Question: I was asking the similar question last saturday, but seems like the smart folks were on barbecue party. Didn't get answer.
My problem is that I need to place UISwitch and two UIButtons on UITableViewCell and when the UISwitch will change state these UIButtons should appear or disappear. These cells are do not for navigation to anywhere and thus I use them only for informational presentation, and do not use
'''
- (void)tableView:(UITableView *)tableView didSelectRowAtIndexPath:(NSIndexPath *)indexPath
'''

In - (UITableViewCell *)tableView:(UITableView *)tableView cellForRowAtIndexPath:(NSIndexPath *)indexPath methos I've created the required controls programmatically and assigned to each of them tag value and action:@selector.
Now in other methods I managed how to get the itemID from current row. Like in this method:
'''
-(void)setItem:(UISwitch*)sender
{
int n;
UITableViewCell *cell;
if(sender.tag==9001)
{
cell=((UITableViewCell*)[sender superview]);
n=([self.tableView indexPathForCell:cell].row);
}
item=[self.arr objectAtIndex:n];
NSDate *today=[NSDate date];
NSDateFormatter *formatter =[[NSDateFormatter alloc] init];
[formatter setDateStyle:NSDateFormatterMediumStyle];
NSString *now =[formatter stringFromDate:today];
if(sender.on)
{
DBAccess *access=[[DBAccess alloc]init];
[access setItemON:item.itemID date:now];
//qualityBtn.hidden=NO;
[qualityBtn setTitleColor:[UIColor blackColor] forState:normal];
[qualityBtn setTitle:@"UNDEF" forState:normal];
}
else
{
DBAccess *access=[[DBAccess alloc]init];
[access setItemOFF:item.itemID];
}
}
'''
So, my problem is when this method works, the qualityBtn:s on other cells also getting title etc, but I need that the current button on current control will change due the method's logic. So, how to point in method that it will change only the controls placed on current cell and will omit others.
Thank you in advance.
EDIT:
@property(nonatomic,strong)UIButton *qualityBtn;
yes, it's global.
'''
- (UITableViewCell *)tableView:(UITableView *)tableView cellForRowAtIndexPath:(NSIndexPath *)indexPath
{
item=[self.arr objectAtIndex:[indexPath row]];
static NSString *CellIdentifier = @"Cell";
ItemCell *cell = [tableView dequeueReusableCellWithIdentifier:CellIdentifier];
self.switchView = [[UISwitch alloc] initWithFrame:CGRectMake(7, 8, 79, 27)];
[switchView addTarget:self action:@selector(setItem:) forControlEvents:UIControlEventValueChanged];
[switchView setTag:9001];
qualityBtn=[UIButton buttonWithType:UIButtonTypeRoundedRect];
[qualityBtn addTarget:self
action:@selector(setQuality:)
forControlEvents:UIControlEventTouchDown];
qualityBtn.frame = CGRectMake(236, 8, 72, 21);
qualityBtn.titleLabel.font = [UIFont systemFontOfSize:12];
[qualityBtn setTag:9002];
itemMemoBtn=[UIButton buttonWithType:UIButtonTypeCustom];
[itemMemoBtn addTarget:self
action:@selector(setItemMemo:)
forControlEvents:UIControlEventTouchDown];
itemMemoBtn.frame = CGRectMake(274, 43, 34, 30);
[itemMemoBtn setTag:9003];
[itemMemoBtn setImage:[UIImage imageNamed:@"comment-icon"] forState:normal];
lblDate=[[UILabel alloc]initWithFrame:CGRectMake(14, 34, 72, 21)];
lblDate.font=[UIFont systemFontOfSize:9];
[lblDate setTag:9003];
[cell addSubview:switchView];
[cell addSubview:qualityBtn];
[cell addSubview:itemMemoBtn];
[cell addSubview:lblDate];
[cell setIndentationWidth:45];
[cell setIndentationLevel:1];
lblDate.text=item.date;
cell.lblKM.text=item.kmRef;
cell.lblInfo.text=item.info;
if(item.dateFrom.length>0 && item.dateUntil.length>0)
{
cell.lblYears.text=[NSString stringWithFormat:@"%@ - %@",item.dateFrom,item.dateUntil];
}
if(item.dateUntil.length<1)
{
cell.lblYears.text=item.dateFrom;
}
if(item.mintMark.length<1)
{
//cell.mintmarksImageView.hidden=YES;
}
cell.lblMintmarks.text=item.mintMark;
if(item.memo.length>0)
{
cell.lblMemoStatus.text=@"YES";
}
else
{
cell.lblMemoStatus.text=@"NO";
}
cell.lblRarity.text=item.rarity;
if(item.isAvailable==0)
{
[switchView setOn:NO];
//qualityBtn.hidden=YES;
//lblDate.hidden=YES;
qualityBtn.titleLabel.text=@"UNDEF";
}
else {
[switchView setOn:YES];
// lblDate.hidden=NO;
NSString *quality=nil;
switch(item.quality)
{
case 1:
{
quality=@"UNDEF";
break;
}
case 2:
{
quality=@"G";
break;
}
case 3:
{
quality=@"VG";
break;
}
case 4:
{
quality=@"F";
break;
}
case 5:
{
quality=@"VF";
break;
}
case 6:
{
quality=@"XF";
break;
}
case 7:
{
quality=@"UNC";
break;
}
case 8:
{
quality=@"PROOF";
break;
}
}
[qualityBtn setTitleColor:[UIColor blackColor] forState:normal];
[qualityBtn setTitle:quality forState:normal];
}
return cell;
}
'''
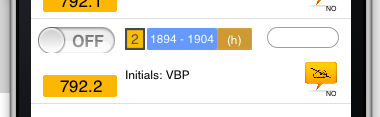
Answer: I suggest that you extend your UITableViewCell subclass and have properties for your switch and buttons. Something like this:
'''
@interface YourCustomCell: UITableViewCell
@property(strong,nonatomic) UISwitch *switchView
@property(strong,nonatomic) UIBtton *qualityBtn
@property(strong,nonatomic) UIBtton *memoBtn
@end
'''
In cellForRowAtIndexPath: you would then do something like this:
'''
cell.switchView = [[UISwitch alloc] initWithFrame:CGRectMake(7, 8, 79, 27)];
[cell.switchView addTarget:self action:@selector(setItem:) forControlEvents:UIControlEventValueChanged];
[cell.switchView setTag:9001];
/* setting the other properties is not shown */
'''
Now in your setItem: method you can simple access the correct buttons by doing
'''
cell.qualityBtn
cell.memoBtn
'''
But remember that you should update some kind of model, which keeps track of the switch states so that when a user scrolls the table and the cells get deallocated and reallocated the cells are allocated with their correct state (buttons being show or not). Simplest would be an NSDictionary, which has the NSIndexPath of the cell as key.
I hope this helps.